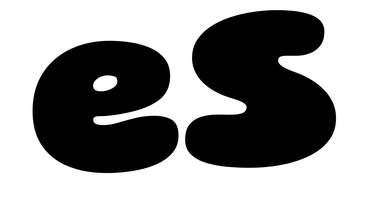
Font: Gluten_Black